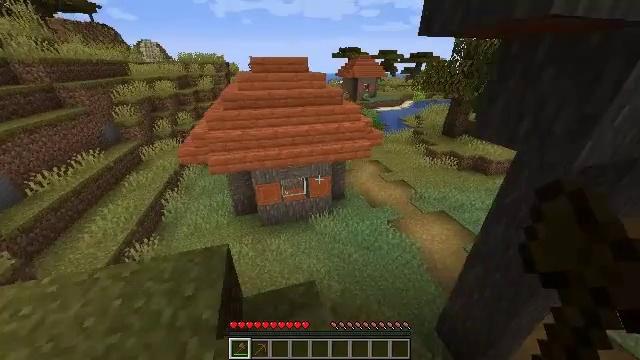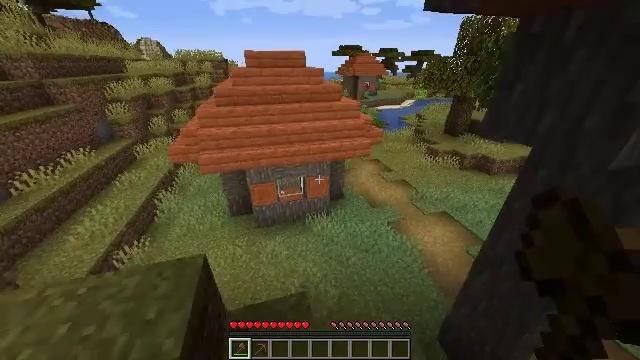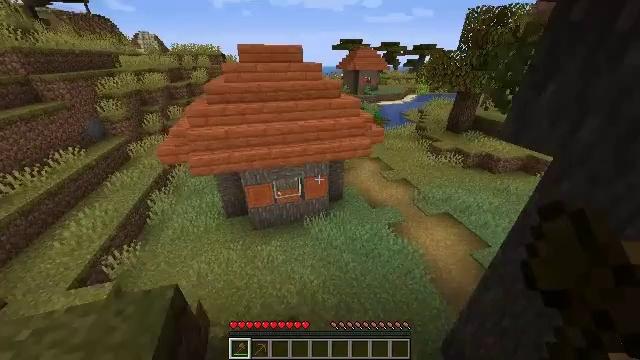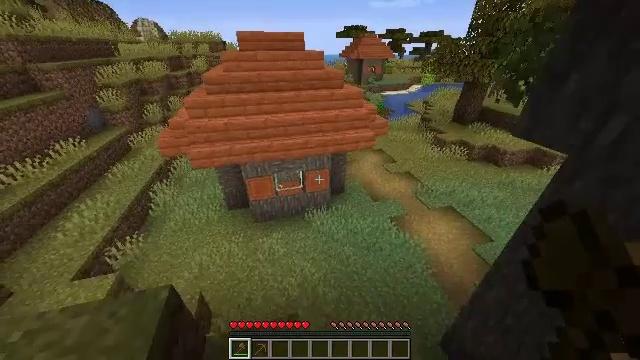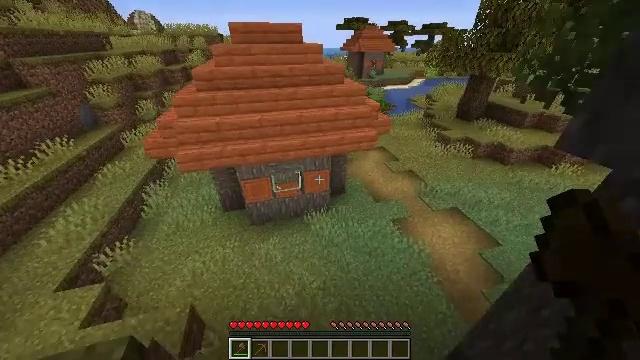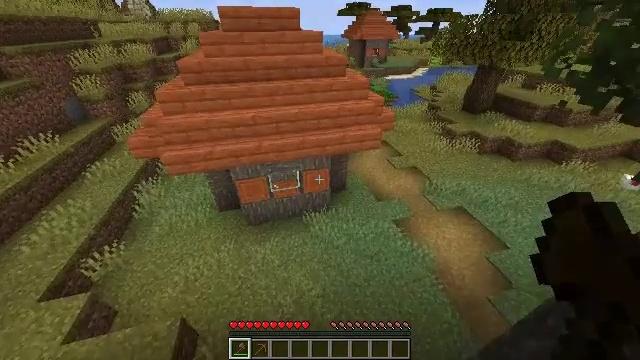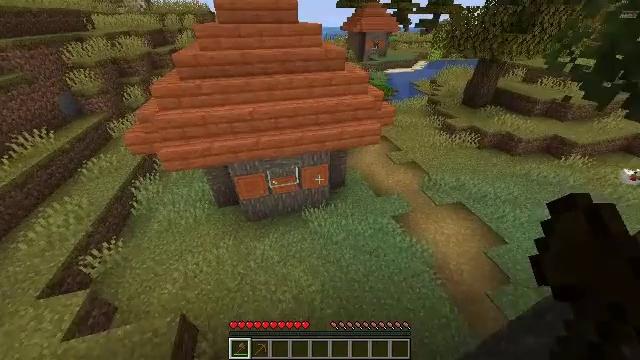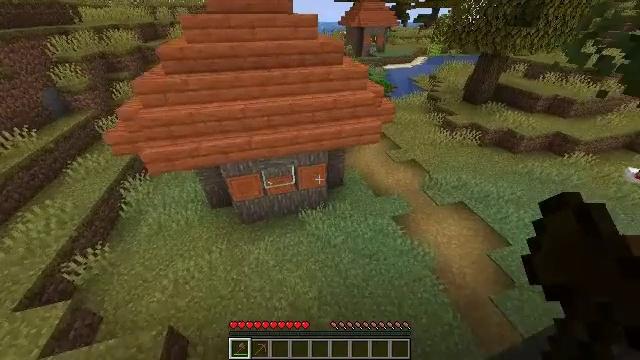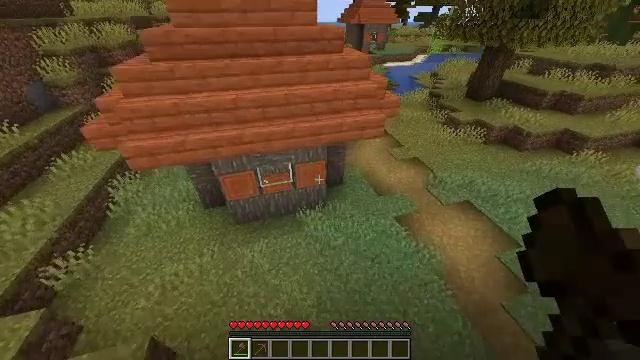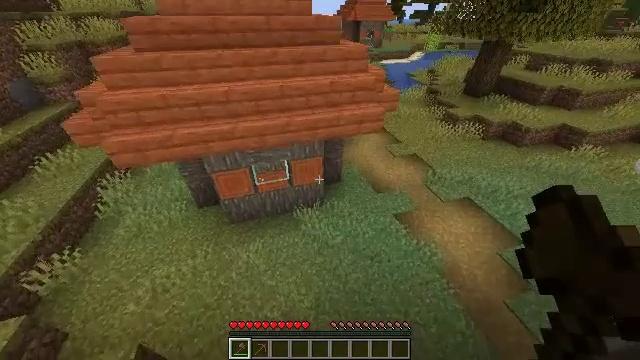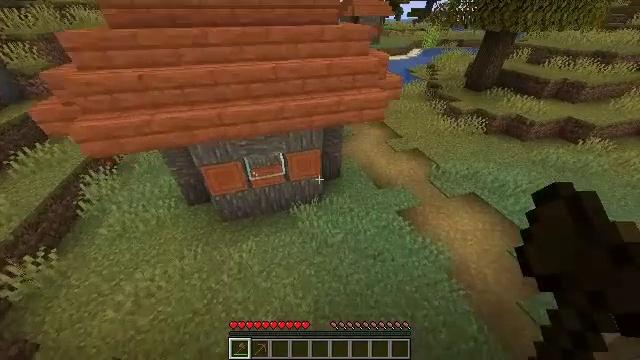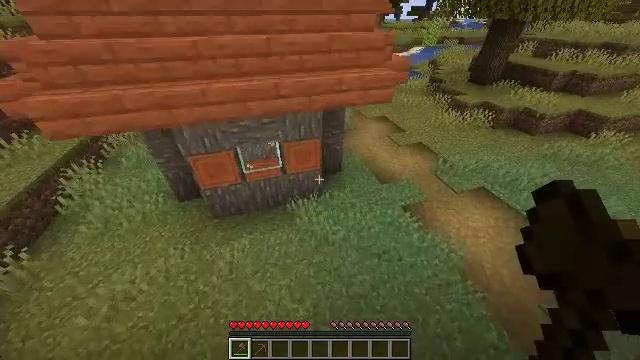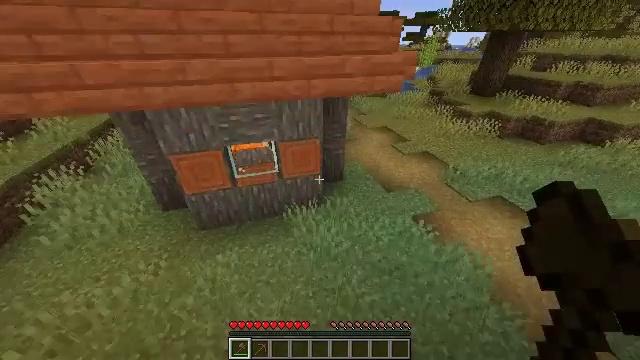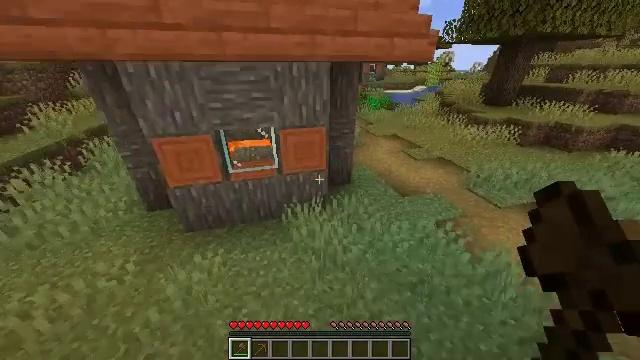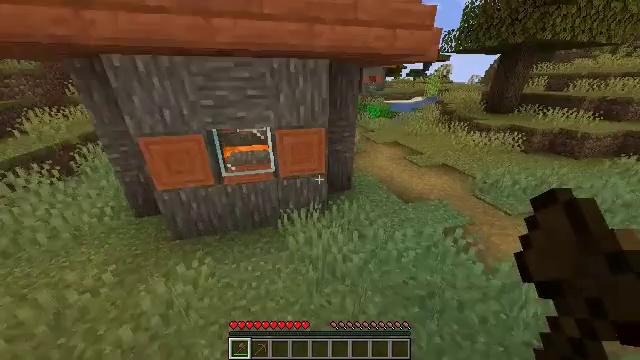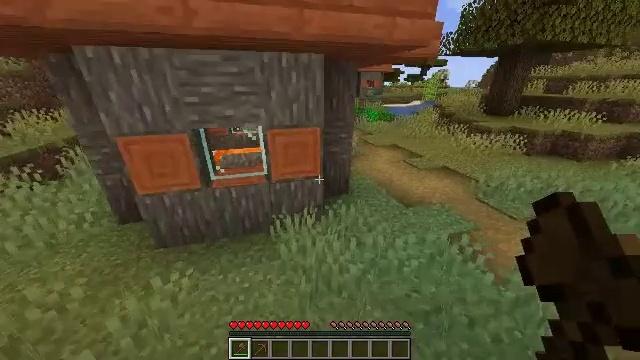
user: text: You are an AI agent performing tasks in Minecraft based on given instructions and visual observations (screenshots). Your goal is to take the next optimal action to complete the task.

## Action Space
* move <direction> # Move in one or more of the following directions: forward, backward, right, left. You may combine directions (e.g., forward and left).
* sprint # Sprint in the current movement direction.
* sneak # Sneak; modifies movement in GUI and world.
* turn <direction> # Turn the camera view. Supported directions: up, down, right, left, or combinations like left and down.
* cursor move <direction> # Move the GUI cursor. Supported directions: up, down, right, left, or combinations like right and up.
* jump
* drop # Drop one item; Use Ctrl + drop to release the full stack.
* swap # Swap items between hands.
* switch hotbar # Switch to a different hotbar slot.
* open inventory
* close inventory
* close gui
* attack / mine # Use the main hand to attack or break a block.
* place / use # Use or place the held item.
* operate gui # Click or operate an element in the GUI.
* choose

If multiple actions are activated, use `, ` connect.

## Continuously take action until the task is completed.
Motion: motion action
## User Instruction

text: Mine the orange bed.
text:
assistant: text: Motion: move forward, sprint
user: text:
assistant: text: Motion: move forward, sprint, turn down
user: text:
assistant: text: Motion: move forward, sprint, turn down
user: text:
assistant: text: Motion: move forward, sprint, turn down
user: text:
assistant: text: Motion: move forward, sprint, turn down
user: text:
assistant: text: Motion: move forward, sprint, turn down
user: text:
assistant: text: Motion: move forward, sprint
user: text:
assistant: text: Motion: move forward, sprint
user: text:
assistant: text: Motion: move forward, sprint
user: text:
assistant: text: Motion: move forward, sprint
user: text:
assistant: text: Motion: move forward, sprint
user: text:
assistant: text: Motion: move forward, sprint, turn up
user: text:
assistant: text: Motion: move forward and move right, sprint, turn left and up
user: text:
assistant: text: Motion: move forward and move right, sprint, turn up
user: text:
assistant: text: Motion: move forward and move right, sprint, turn up
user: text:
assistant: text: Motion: move forward and move right, sprint, turn up
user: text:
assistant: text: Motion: move forward and move right, sprint, turn up
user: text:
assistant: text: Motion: move forward and move right, sprint, turn up
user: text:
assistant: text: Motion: move forward and move right, sprint, turn up
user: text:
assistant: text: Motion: move forward and move right, sprint
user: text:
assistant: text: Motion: move forward and move right, sprint
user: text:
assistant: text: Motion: move forward and move right, sprint, turn left
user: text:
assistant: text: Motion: move forward and move right, sprint, turn left
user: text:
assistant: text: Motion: move forward and move right, sprint, turn left
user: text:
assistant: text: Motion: move forward and move right, sprint, turn left
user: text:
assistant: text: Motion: move forward and move right, sprint, turn left
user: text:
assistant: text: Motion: move forward and move right, sprint, turn left
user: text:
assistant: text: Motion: move forward and move right, sprint, turn left
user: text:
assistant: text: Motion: move forward and move right, sprint, turn left
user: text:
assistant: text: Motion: move forward and move right, sprint, turn left